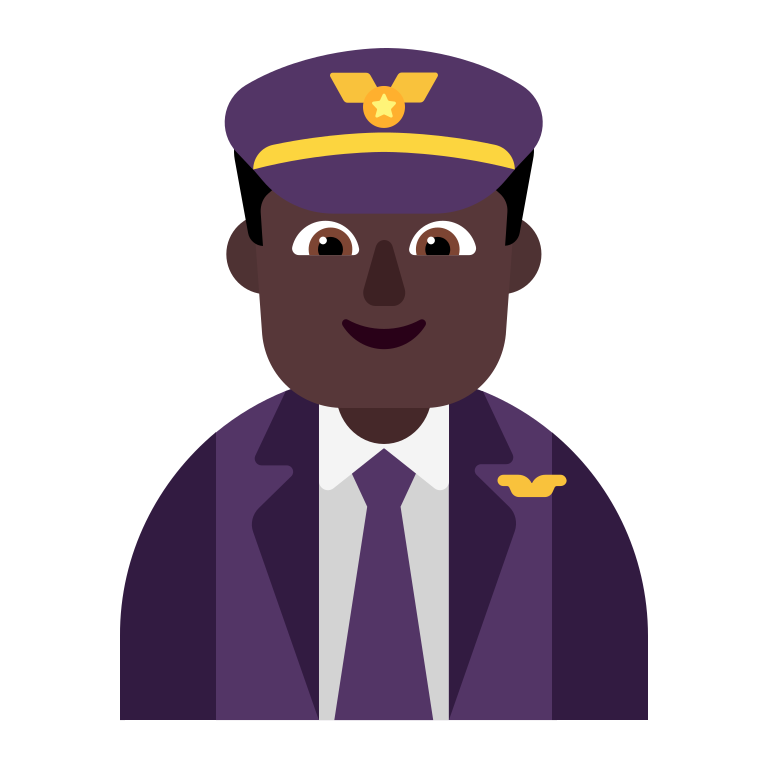
man pilot flat dark